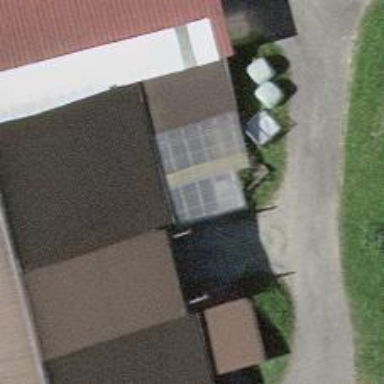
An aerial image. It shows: Solar power generator using photovoltaic method with solar photovoltaic panel types.